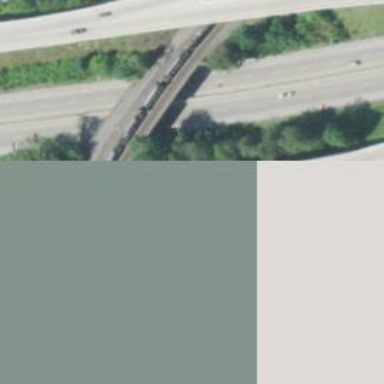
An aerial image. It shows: Motorway junction.